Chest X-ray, PA view. Patient: 36 years old, sex M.
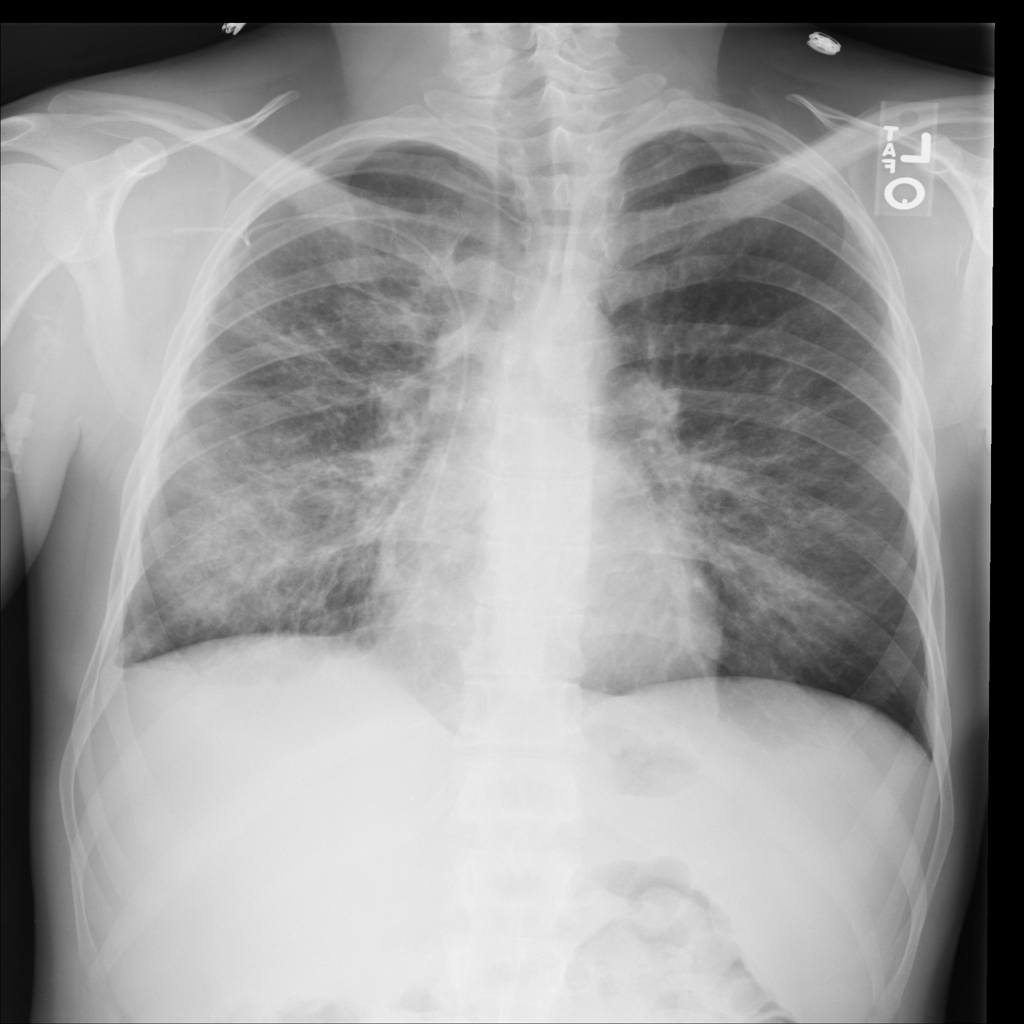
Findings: Pneumonia